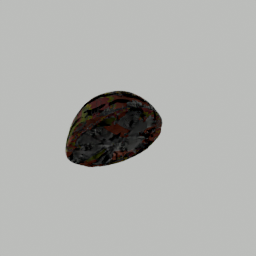
Label: nature